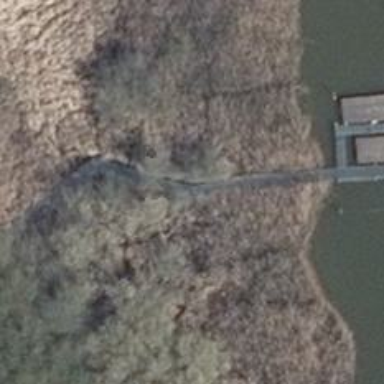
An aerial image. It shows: Man-made pier.